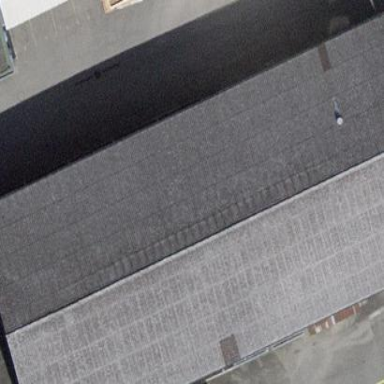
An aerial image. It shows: Building with tiled roof.